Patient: sex F, age 26
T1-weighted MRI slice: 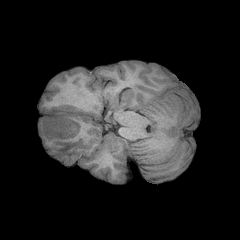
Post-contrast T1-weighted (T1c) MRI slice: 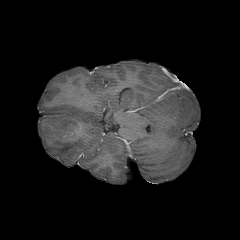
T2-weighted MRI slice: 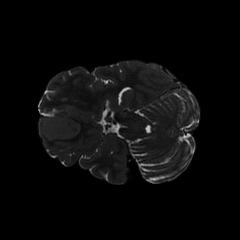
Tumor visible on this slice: yes
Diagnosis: Glioblastoma, IDH-wildtype
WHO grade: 4